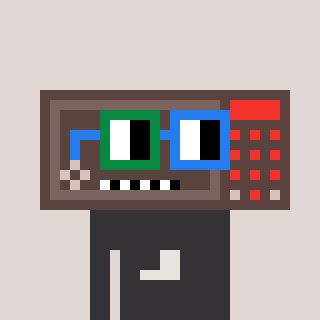
a pixel art character with square green and blue glasses, a wallsafe-shaped head and a grayscale-colored body on a warm background